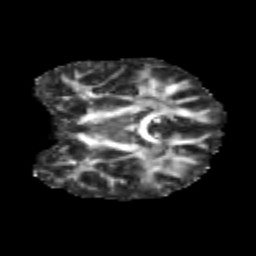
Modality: FA
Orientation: coronal
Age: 12
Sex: male
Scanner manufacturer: siemens
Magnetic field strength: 3 T
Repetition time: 3.8 s
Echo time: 0.07 s